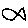
Label: fish